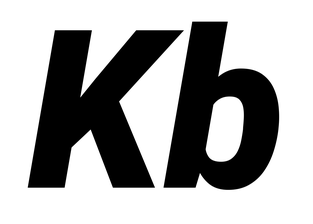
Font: Roboto-Italic_Black_Italic